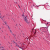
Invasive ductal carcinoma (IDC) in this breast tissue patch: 0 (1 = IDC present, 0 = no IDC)